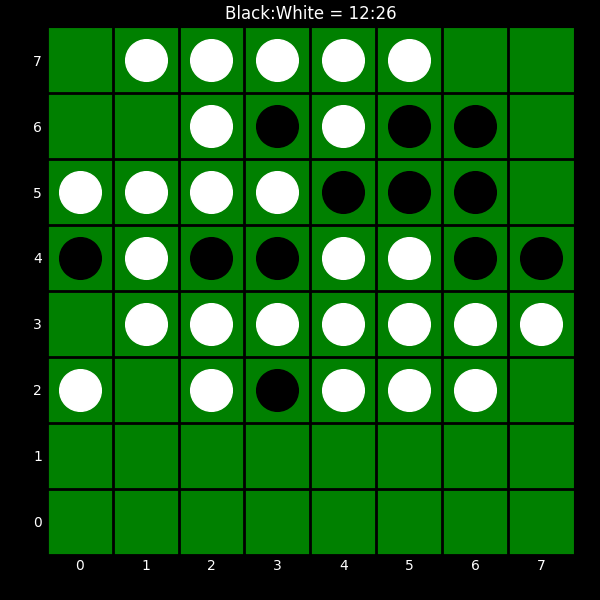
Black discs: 12
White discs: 26